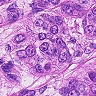
Metastatic tissue present: yes